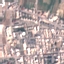
Land use / land cover class: Residential